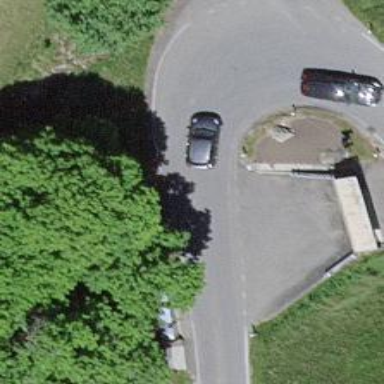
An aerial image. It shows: Bus stop with platform for public transport.